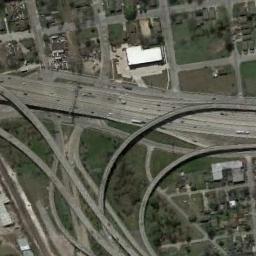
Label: overpass